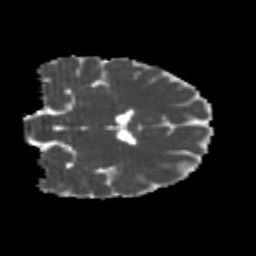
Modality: MD
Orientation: coronal
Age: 25
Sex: female
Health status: healthy
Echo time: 0.074 s